Field crop: tomato
Growth stage: 1
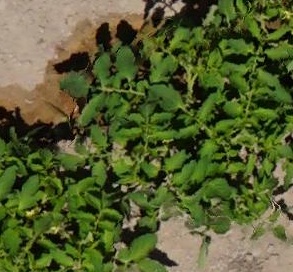
Species: tomato